Interaction volume radius: 5 \u00c5
Interaction volume height: 15 \u00c5
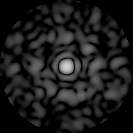
Disorder parameter: 0.8593